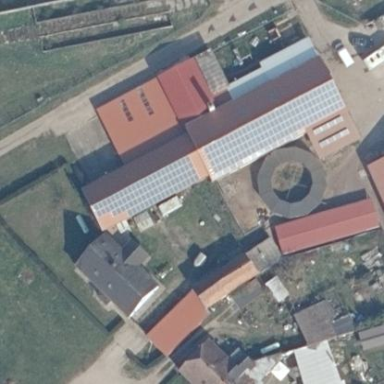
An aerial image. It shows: Building equipped with solar photovoltaic panel for generating electricity. The small installation is solar power generator.